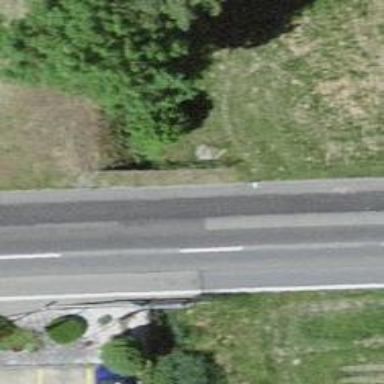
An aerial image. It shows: Culvert tunnel passing through ditch.